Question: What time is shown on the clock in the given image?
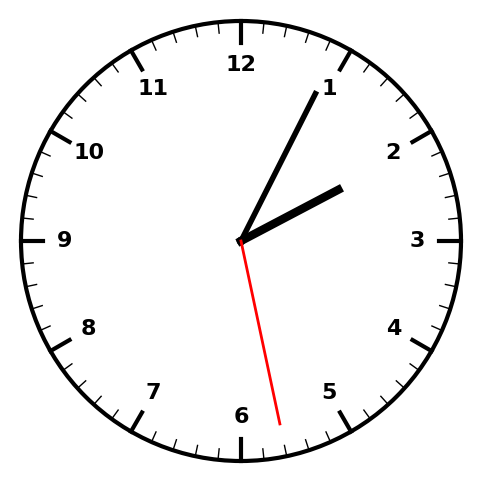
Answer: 02:04:28